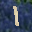
Label: 1